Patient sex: M
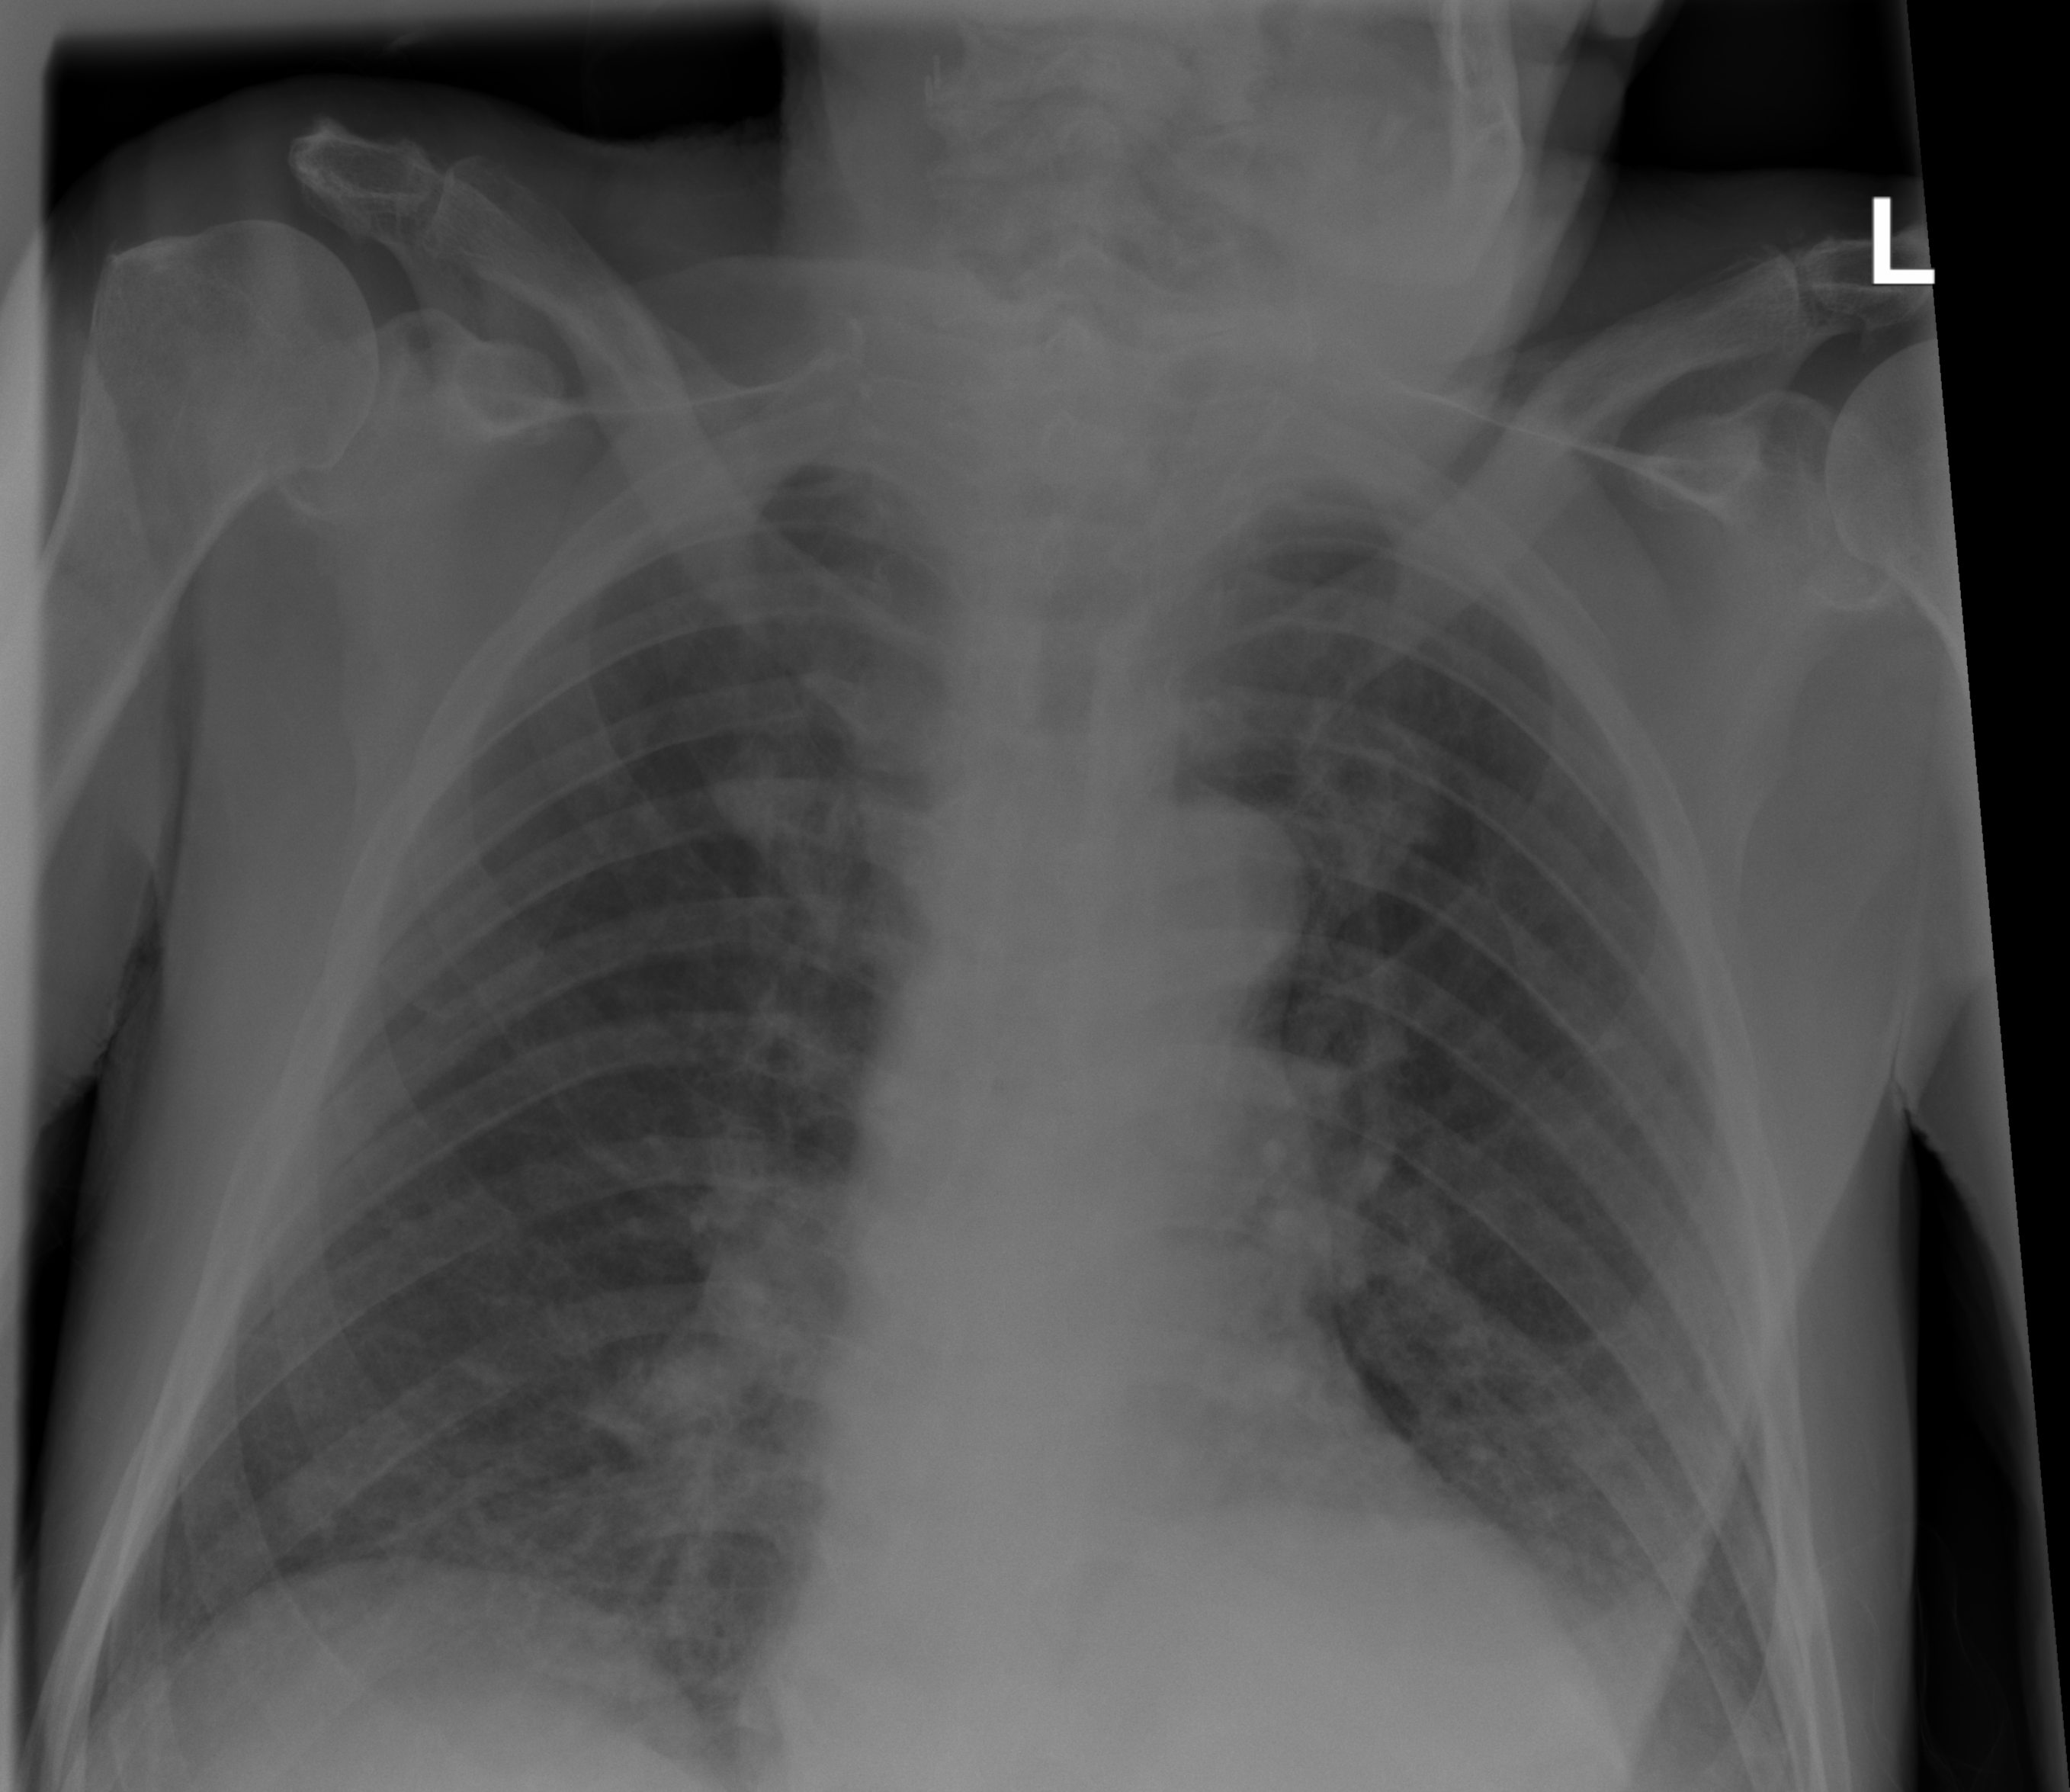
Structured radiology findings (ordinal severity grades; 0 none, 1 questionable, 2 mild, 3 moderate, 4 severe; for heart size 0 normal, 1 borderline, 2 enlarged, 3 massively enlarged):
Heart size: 2
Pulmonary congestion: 0
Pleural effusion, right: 0
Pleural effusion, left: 0
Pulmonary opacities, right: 1
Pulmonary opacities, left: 1
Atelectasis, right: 0
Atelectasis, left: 0